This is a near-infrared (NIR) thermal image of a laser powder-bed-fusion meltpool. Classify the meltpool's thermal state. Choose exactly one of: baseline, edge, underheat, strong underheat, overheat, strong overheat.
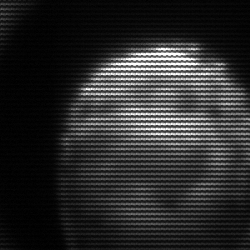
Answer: edge